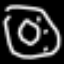
Label: donut